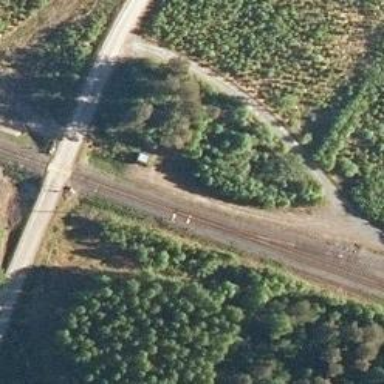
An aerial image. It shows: Continuous railway track.